Question: Does the following graph indicate that I am using memory and it is not being garbage collected?

I expected the orange graph (the allocated heap) to go down once I start using less of the heap.
- -
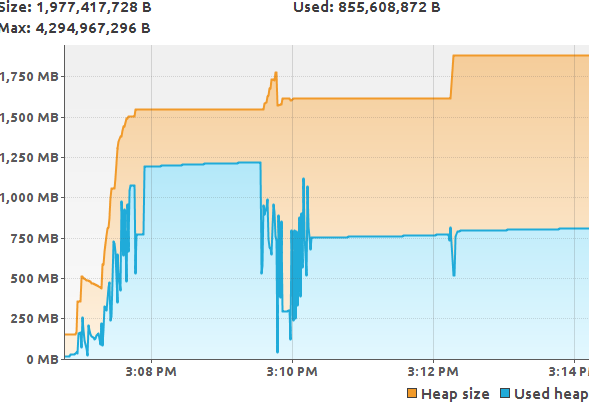
Answer: It is clear from the graph that your JVM is capable of shrinking the heap. This can be seen from the orange line taking a slight dip just before 3:10pm.
However, later on the JVM chooses to not shrink the heap. This is almost certainly because an insufficiently large fraction of the heap is unused. The behaviour is controlled by '-XX:MinHeapFreeRatio' and '-XX:MaxHeapFreeRatio'.
For a discussion, see <URL>